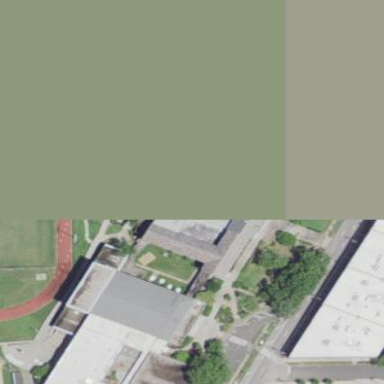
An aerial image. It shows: School building.